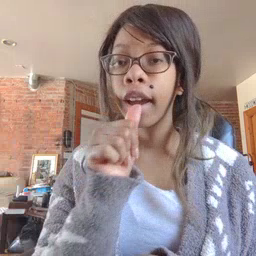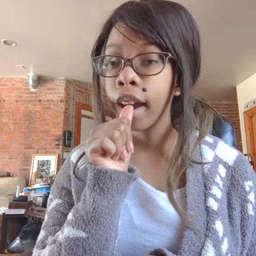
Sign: nuts